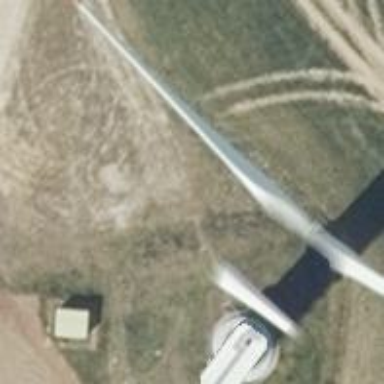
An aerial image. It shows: Wind generator powered by horizontal axis wind turbine.